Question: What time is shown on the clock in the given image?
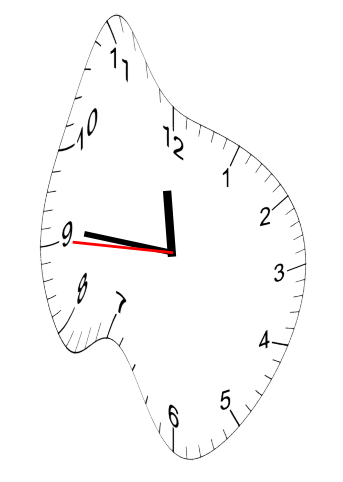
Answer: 11:45:45